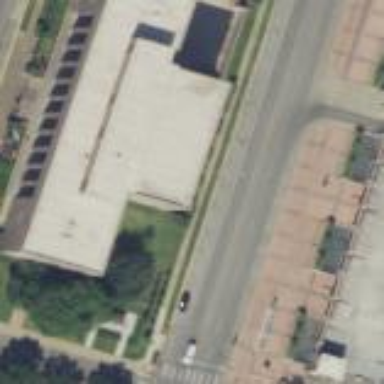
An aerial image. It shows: Building that serves as library.